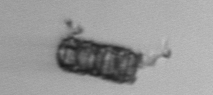
Label: Paralia_sulcata